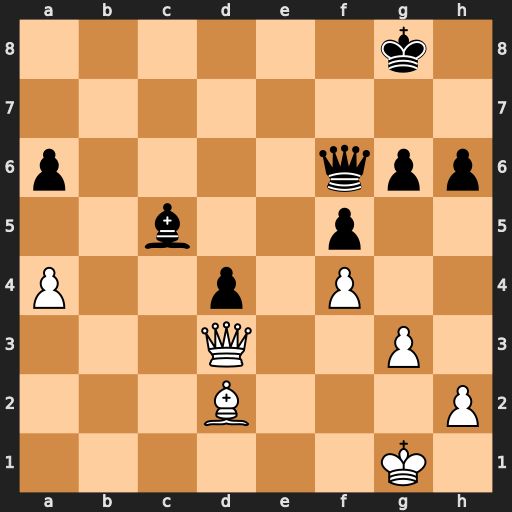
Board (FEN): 6k1/8/p4qpp/2b2p2/P2p1P2/3Q2P1/3B3P/6K1
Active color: w
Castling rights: -
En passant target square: -
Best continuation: Qc4+ Kf8 Qxc5+